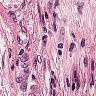
Metastatic tissue present: yes